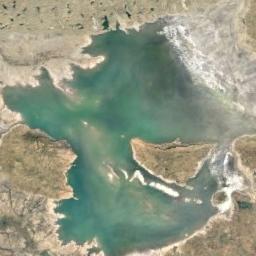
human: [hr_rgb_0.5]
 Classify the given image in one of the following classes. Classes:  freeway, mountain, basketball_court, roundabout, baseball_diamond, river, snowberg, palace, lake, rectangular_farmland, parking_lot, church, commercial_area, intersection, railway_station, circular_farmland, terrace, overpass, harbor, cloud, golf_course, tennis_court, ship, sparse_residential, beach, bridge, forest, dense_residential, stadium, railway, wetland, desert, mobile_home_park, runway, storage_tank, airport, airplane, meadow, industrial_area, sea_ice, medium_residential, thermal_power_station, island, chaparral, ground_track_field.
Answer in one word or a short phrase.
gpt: lake